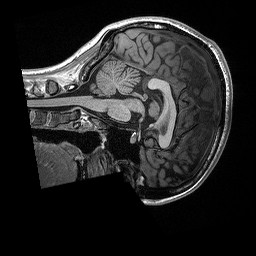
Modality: T1w
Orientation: sagittal
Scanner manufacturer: siemens
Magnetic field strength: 3 T
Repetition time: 2.3 s
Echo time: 0.00298 s